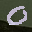
Label: 0